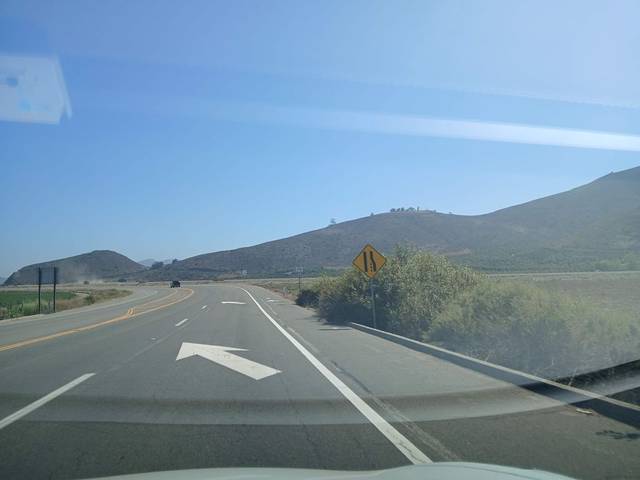
Region: United States
Coordinates: 34.118, -119.084